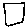
Label: square